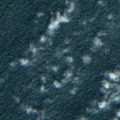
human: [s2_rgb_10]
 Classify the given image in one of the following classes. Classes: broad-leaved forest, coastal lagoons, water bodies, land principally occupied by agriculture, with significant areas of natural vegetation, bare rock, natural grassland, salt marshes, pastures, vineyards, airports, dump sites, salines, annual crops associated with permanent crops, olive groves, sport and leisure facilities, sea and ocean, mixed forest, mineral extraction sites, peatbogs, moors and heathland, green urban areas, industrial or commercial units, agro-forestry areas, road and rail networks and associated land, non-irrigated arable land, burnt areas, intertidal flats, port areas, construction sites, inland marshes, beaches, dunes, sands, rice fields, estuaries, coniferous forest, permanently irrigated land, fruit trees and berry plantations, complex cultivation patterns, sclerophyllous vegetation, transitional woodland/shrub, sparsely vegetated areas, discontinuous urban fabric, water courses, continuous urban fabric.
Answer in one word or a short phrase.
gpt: sea and ocean